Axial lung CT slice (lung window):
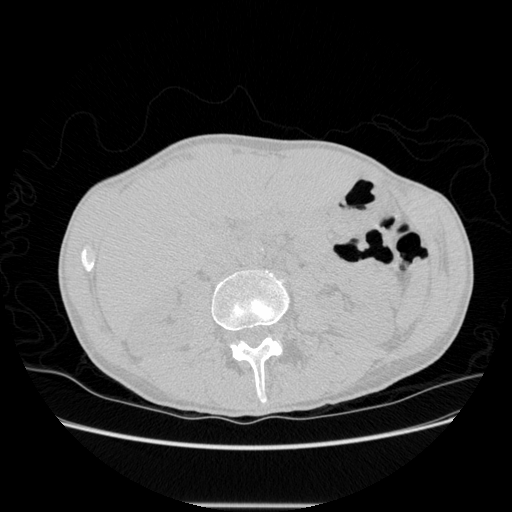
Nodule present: no